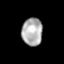
Tissue: skin
Cell type: Epithelial cells
Senescence score: 0.2419
Nuclear area (px): 561
Mean DAPI intensity: 176.086